Question:
How can I create Matrix P consisting of three eigenvector columns by using a double nested loop.
'''
from sympy.matrices import Matrix, zeros
from sympy import pprint
A = Matrix([[6,2,6], [2,6,6], [6,6,2]])
ew_A = A.eigenvals()
ev_A = A.eigenvects()
pprint(ew_A)
pprint(ev_A)
# Matrix P
(n,m) = A.shape
P = TODO # Initialising
# "filling Matrix P with ...
for i in TODO:
for j in TODO:
P[:,i+j] = TODO
## Calculating Diagonalmatrix
D= P**-1*P*A
'''
Thanks so much in Advance
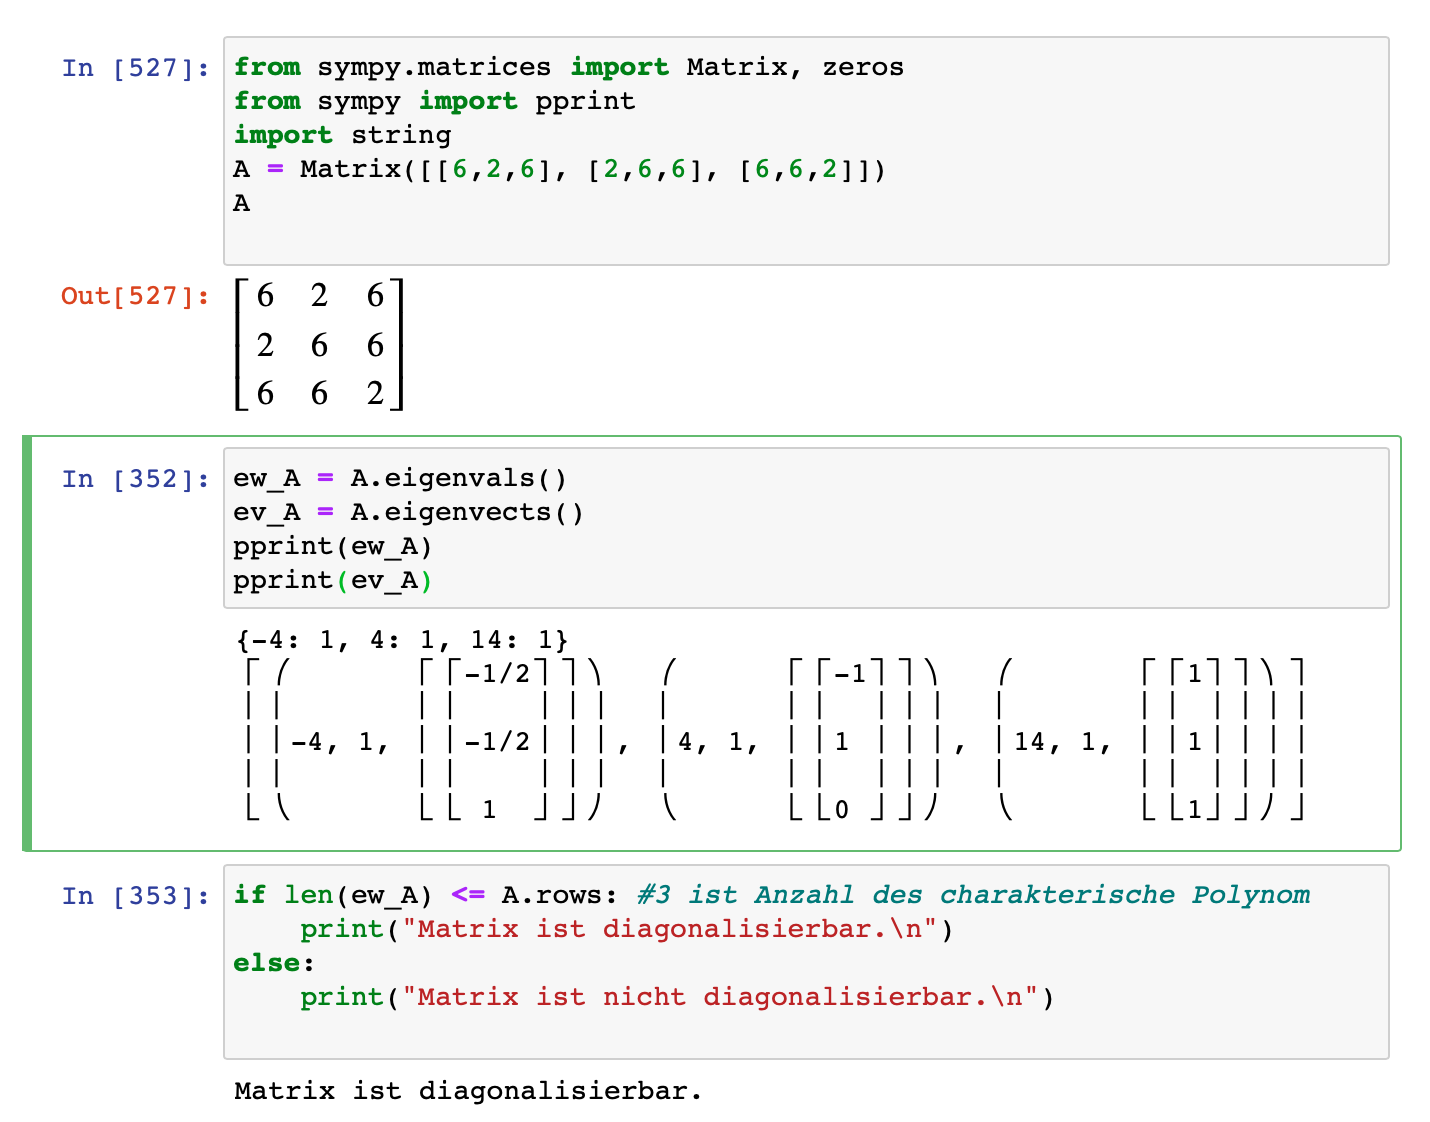
Answer: Finding the eigenvalues of a matrix, or diagonalizing it, is equivalent to finding the zeros of a polynomial with a degree equal to the size of the matrix. So in your case diagonalizing a 3x3 matrix is equivalent to finding the zeros of a 3rd degree polynomial. Maybe there is a simple algorithm for that, but mathematicians always go for the general case.
And in the general case you can show that there is no terminating algorithm for finding the zeros of a 5th-or-higher degree polynomial (that is called Galois theory), so there is also no simple "triple loop" algorithm for matrices of size 5x5 and higher. Eigenvalue software works by an iterative approximation algorithm, so that is a "while" loop around some finite loops.
This means that your question has no answer in the general case. In the 3x3 case maybe, but even that is not going to be terribly simple.